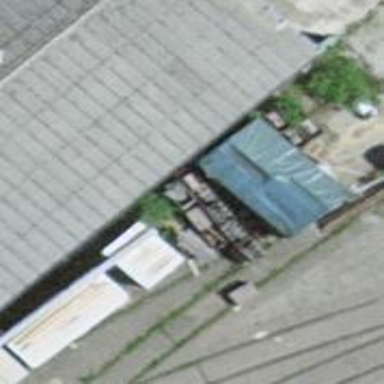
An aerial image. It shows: Abandoned railway spur with one track.